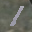
Label: 1